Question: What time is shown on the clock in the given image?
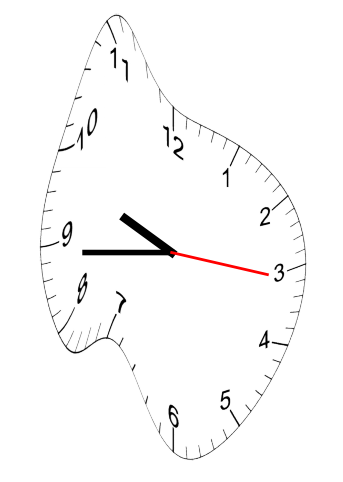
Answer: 09:44:16